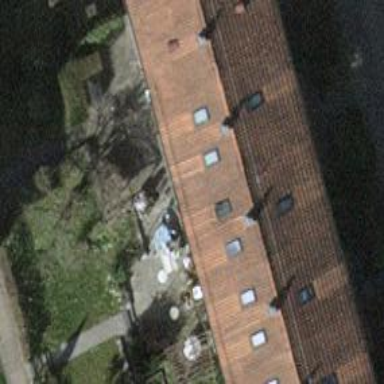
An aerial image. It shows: Gabled house with roof tiles in beige color. The roof is oriented across the building and its color is orangish red.